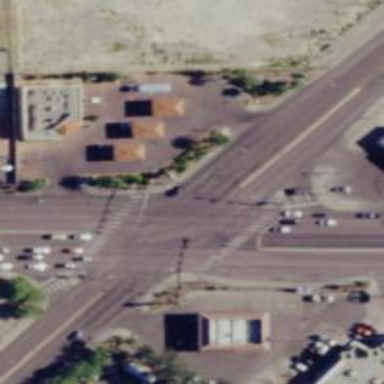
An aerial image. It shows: Solid stop line on the road.